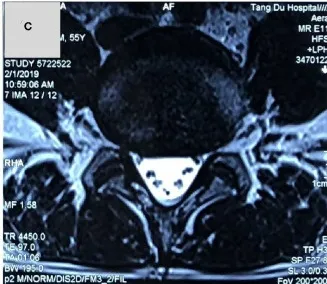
(A-D) A magnetic resonance imaging in axial slice showed that a lateral type disc protrusion on the right side in L4/5 and the right lumbar 5th nerve was mildly compressed.
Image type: radiology (mri)